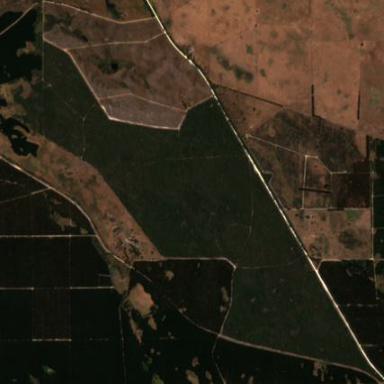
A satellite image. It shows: Designated nature reserve protected under the title of Forest Reserve.